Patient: sex F, age 60
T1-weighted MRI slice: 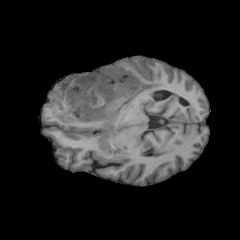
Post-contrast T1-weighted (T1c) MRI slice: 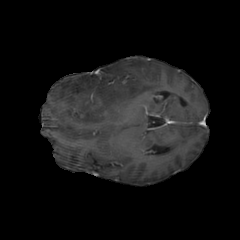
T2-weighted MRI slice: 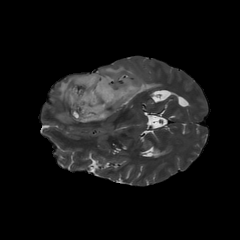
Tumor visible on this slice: yes
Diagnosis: Astrocytoma, IDH-mutant
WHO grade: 3